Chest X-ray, PA view. Patient: 68 years old, sex F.
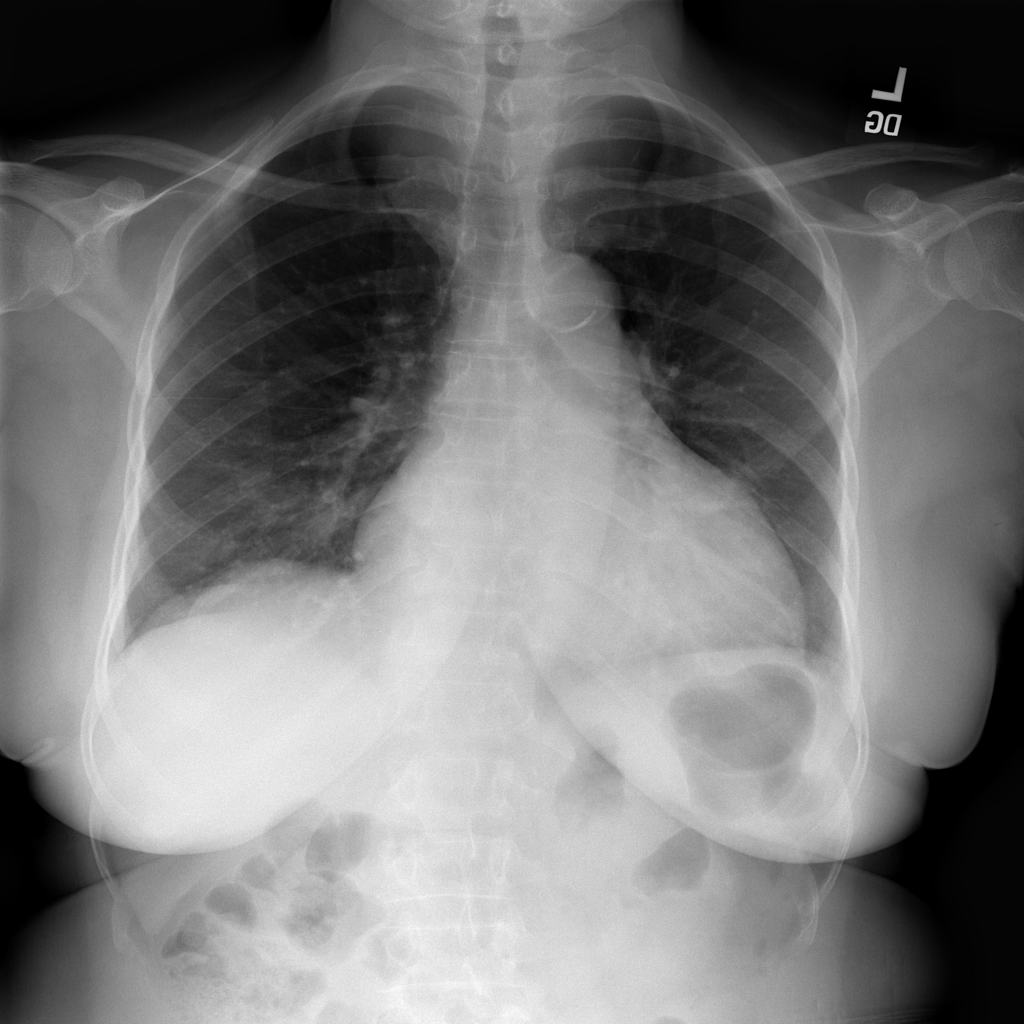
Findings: Cardiomegaly, Effusion